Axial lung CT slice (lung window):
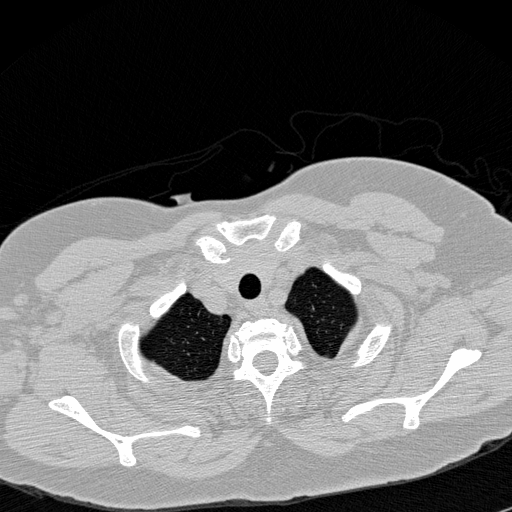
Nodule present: no